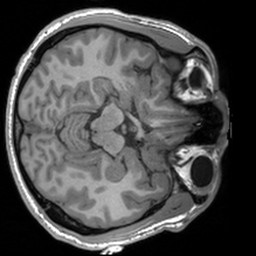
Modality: T1w
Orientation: axial
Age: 23
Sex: male
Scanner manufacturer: siemens
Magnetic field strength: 3 T
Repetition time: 1.9 s
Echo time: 0.00226 s